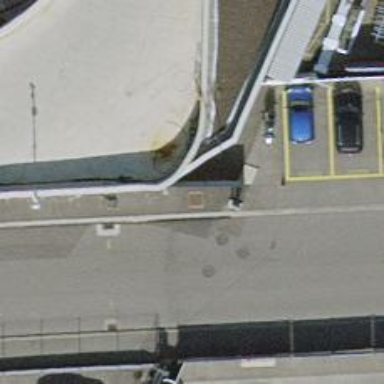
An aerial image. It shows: Retaining wall.